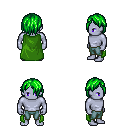
a pixel art fantasy rpg character, male body template, dark elf, purple skin, green cape, teal pants, green bangs hairstyle, four views (front, back, left, right), 2x2 character sprite sheet, small pixel art, hard edges, no anti-aliasing